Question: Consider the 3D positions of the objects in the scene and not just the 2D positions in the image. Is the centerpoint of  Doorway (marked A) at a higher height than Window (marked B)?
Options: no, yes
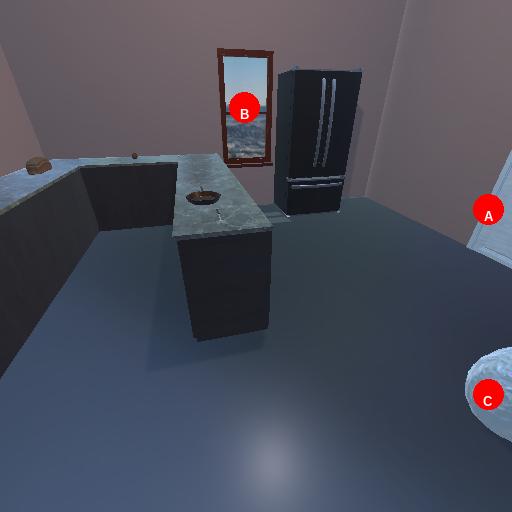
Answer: no